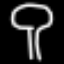
Label: mushroom